Interaction volume radius: 10 \u00c5
Interaction volume height: 10 \u00c5
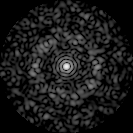
Disorder parameter: 0.8262